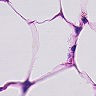
Metastatic tissue present: no